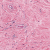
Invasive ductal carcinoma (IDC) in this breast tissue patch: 0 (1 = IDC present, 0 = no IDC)